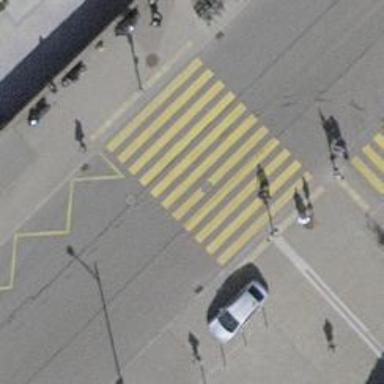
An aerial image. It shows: Crossing with traffic signals.